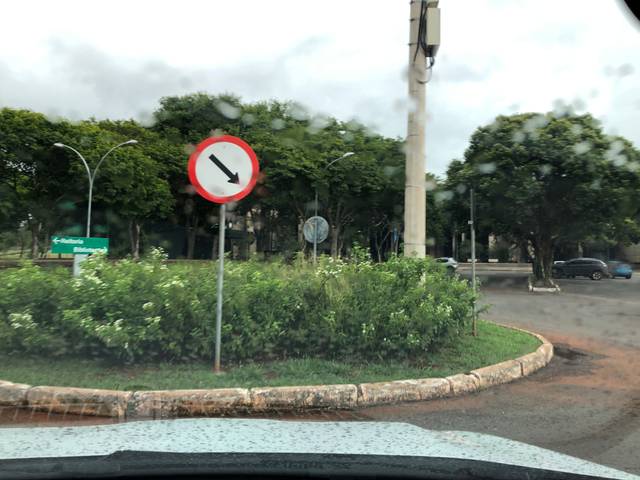
Region: Brazil
Coordinates: -15.762, -47.867